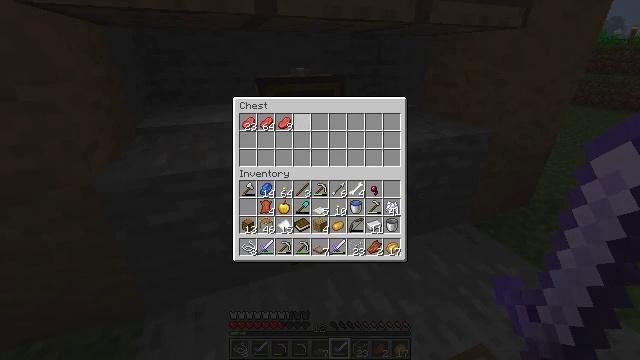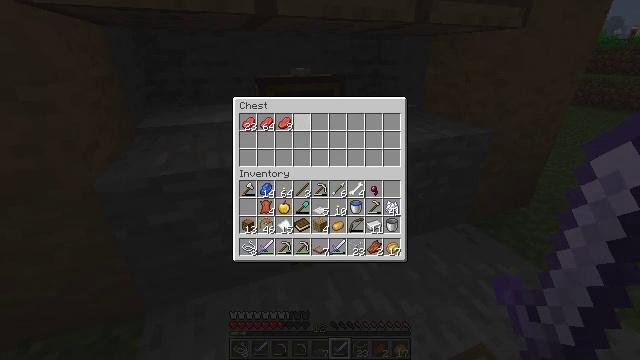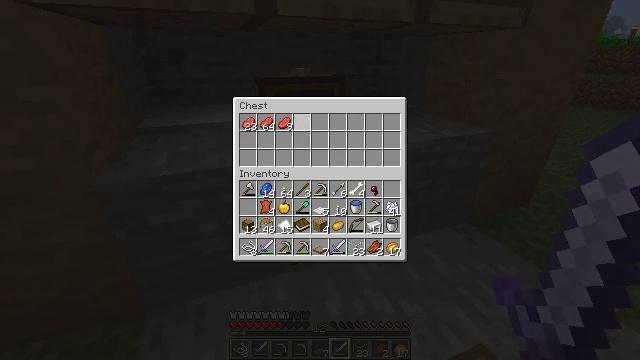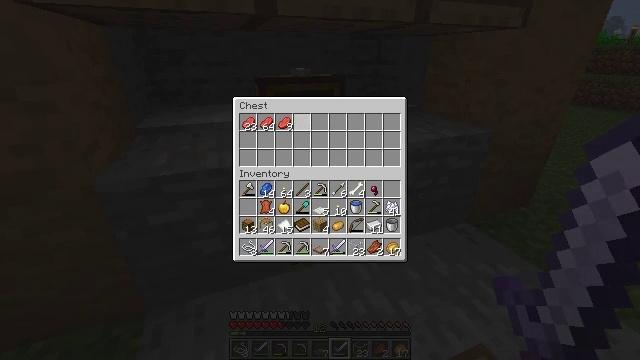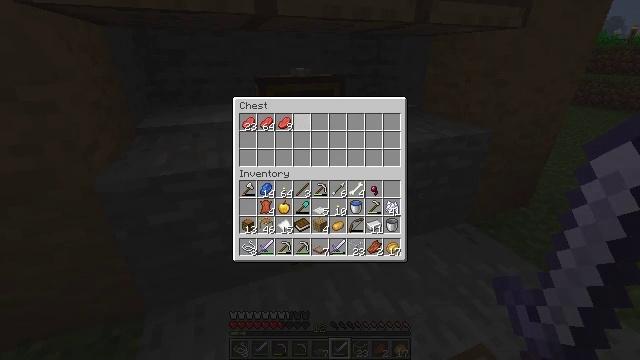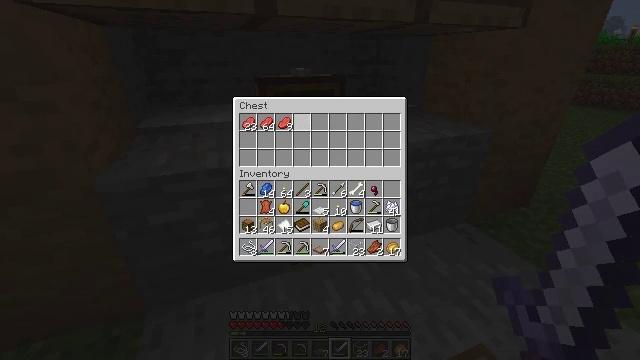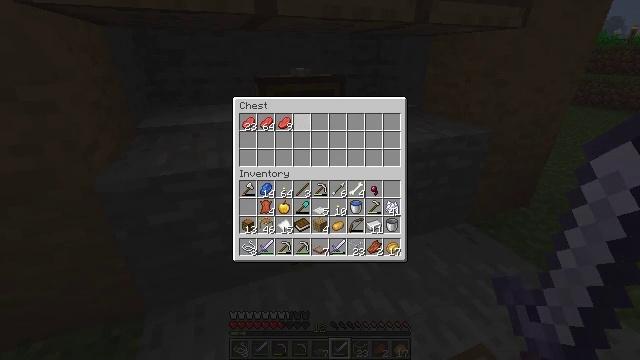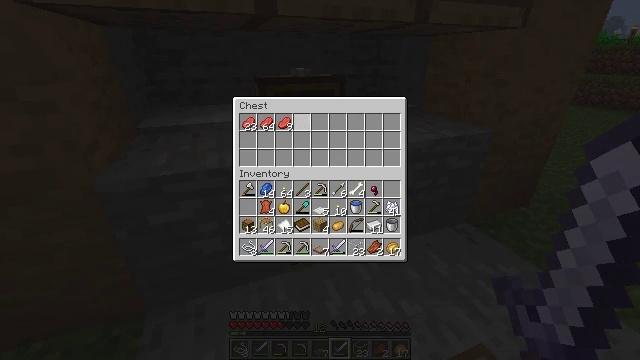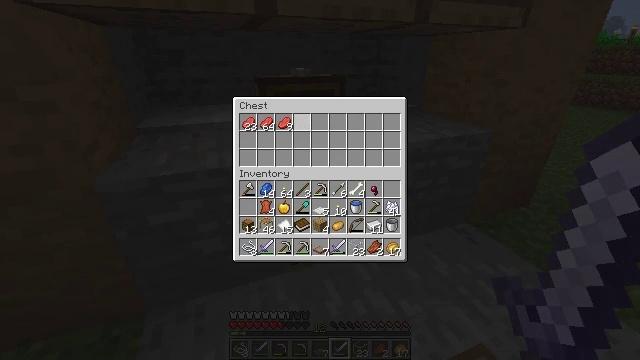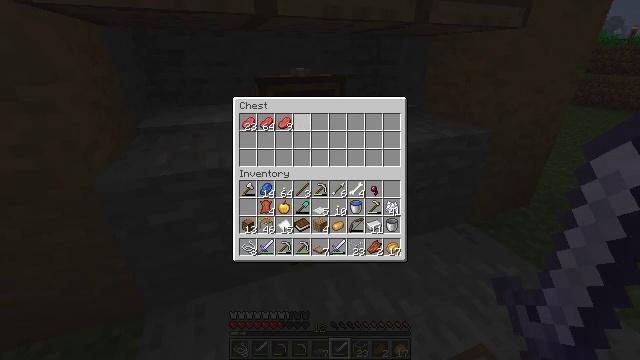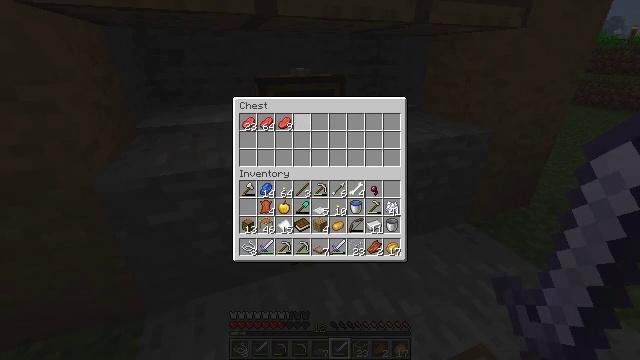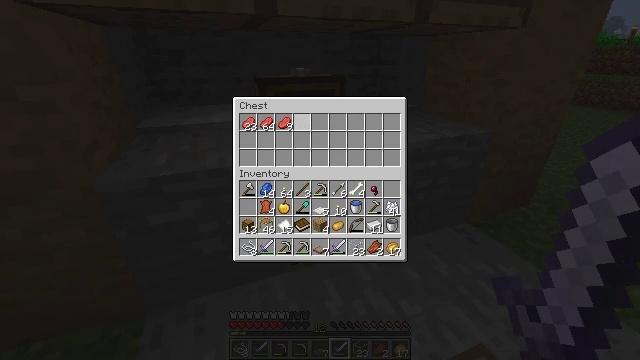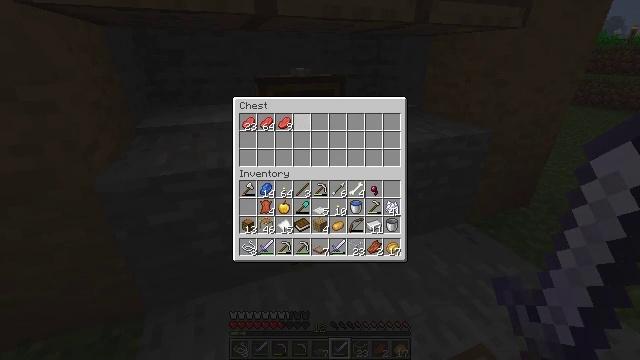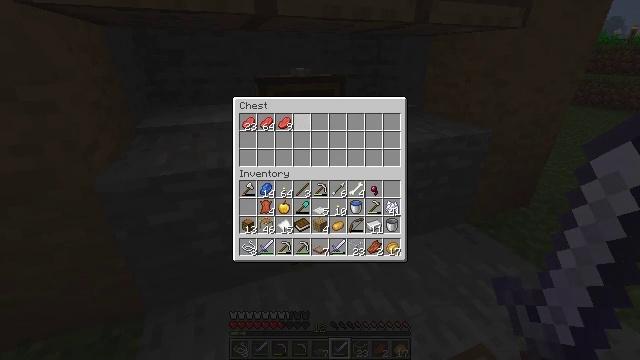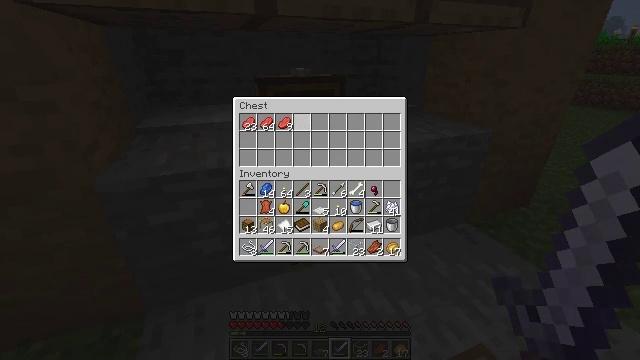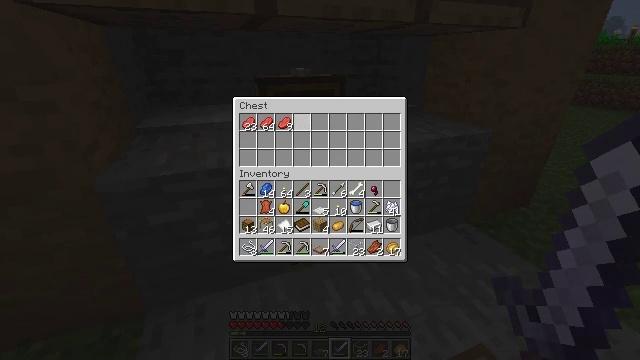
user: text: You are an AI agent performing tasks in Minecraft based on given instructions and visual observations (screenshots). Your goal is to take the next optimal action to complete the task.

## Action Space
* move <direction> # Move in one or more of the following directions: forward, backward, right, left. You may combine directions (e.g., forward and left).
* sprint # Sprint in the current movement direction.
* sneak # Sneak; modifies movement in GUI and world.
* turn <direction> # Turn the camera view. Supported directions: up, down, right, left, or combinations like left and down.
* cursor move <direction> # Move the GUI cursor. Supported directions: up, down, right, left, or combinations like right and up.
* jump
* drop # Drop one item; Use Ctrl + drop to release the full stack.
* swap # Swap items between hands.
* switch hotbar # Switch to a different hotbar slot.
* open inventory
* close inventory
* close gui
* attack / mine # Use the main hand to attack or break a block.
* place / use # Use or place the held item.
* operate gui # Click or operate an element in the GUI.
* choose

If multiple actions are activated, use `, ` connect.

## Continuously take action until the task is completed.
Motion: motion action
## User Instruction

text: Take paper and leather to craft a book.
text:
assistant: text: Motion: sneak
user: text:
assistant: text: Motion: sneak
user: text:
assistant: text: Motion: sneak
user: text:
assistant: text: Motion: no_op
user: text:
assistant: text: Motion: no_op
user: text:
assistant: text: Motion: no_op
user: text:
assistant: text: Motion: no_op
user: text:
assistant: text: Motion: no_op
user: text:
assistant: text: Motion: no_op
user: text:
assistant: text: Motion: no_op
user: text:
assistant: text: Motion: no_op
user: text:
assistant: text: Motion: no_op
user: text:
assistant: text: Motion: no_op
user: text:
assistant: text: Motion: no_op
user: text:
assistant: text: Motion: no_op
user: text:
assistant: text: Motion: no_op
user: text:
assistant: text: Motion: no_op
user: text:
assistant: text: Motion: no_op
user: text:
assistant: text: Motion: no_op
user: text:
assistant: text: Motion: no_op
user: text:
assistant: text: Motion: no_op
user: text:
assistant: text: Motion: no_op
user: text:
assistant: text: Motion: no_op
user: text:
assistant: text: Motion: no_op
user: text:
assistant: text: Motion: no_op
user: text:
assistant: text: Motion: no_op
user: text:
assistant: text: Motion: no_op
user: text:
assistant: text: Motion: no_op
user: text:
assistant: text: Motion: no_op
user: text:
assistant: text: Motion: no_op